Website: crate-barrel
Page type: payment
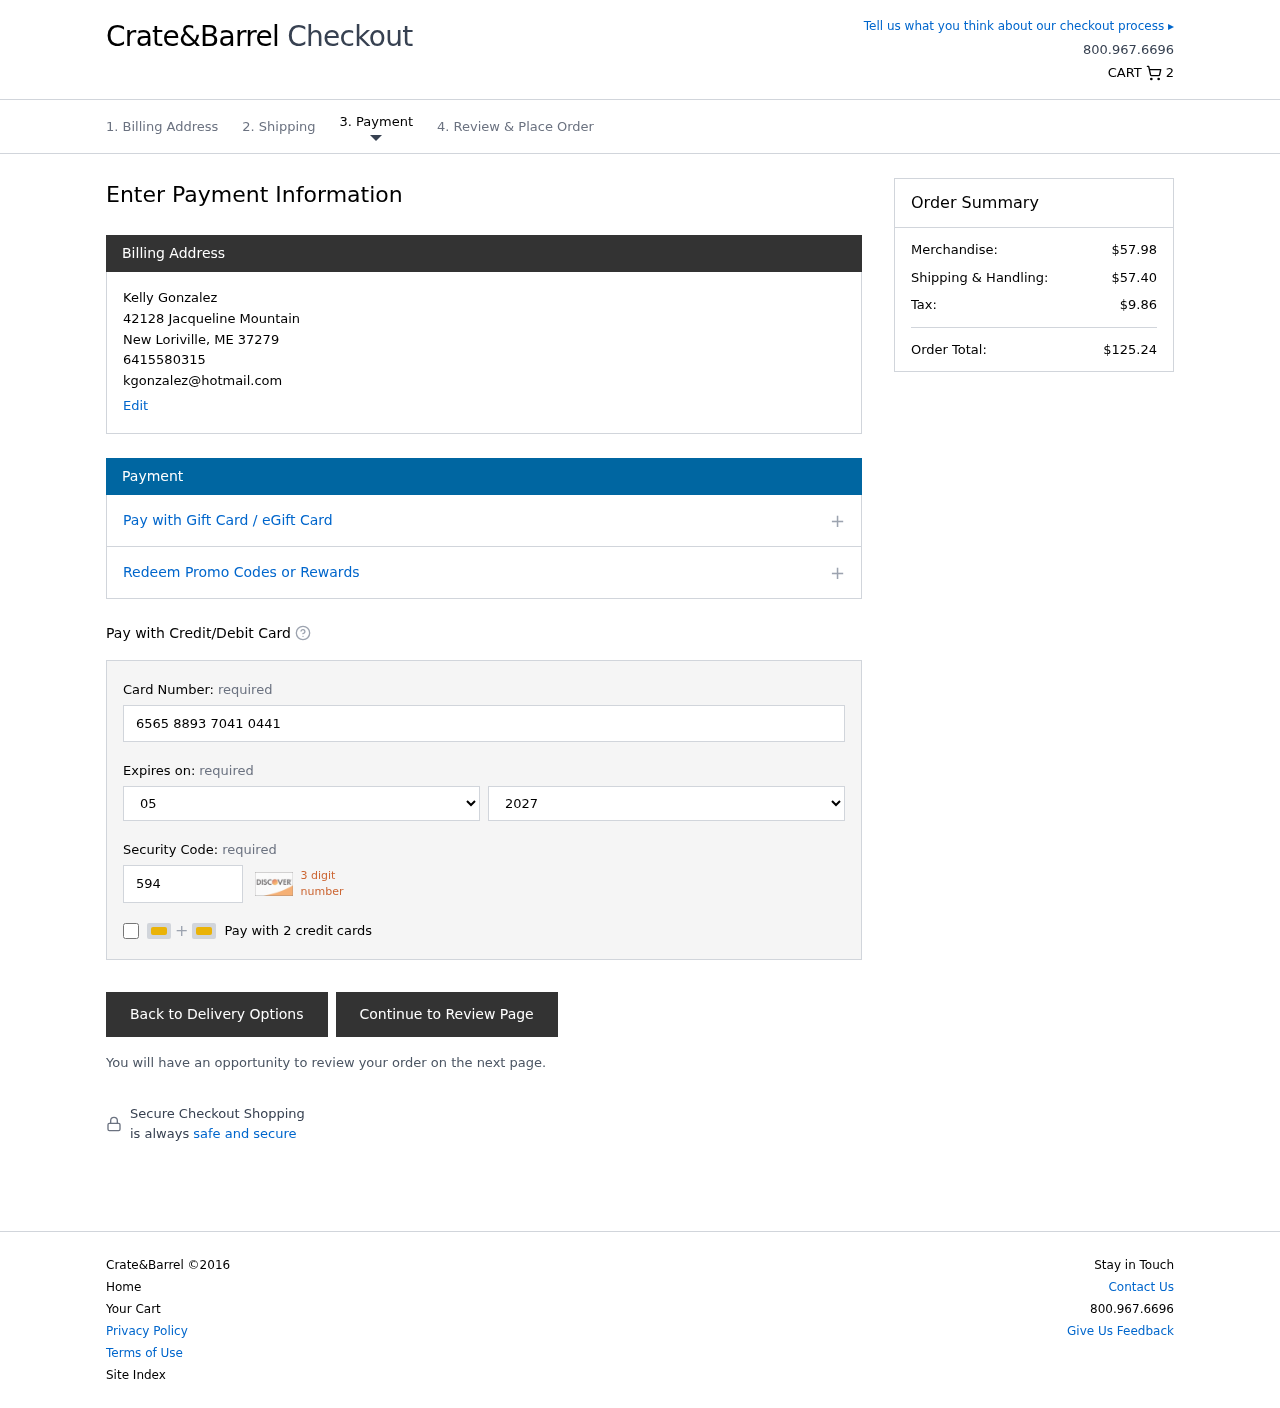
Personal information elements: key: PII_CARD_CVV
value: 594
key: PII_CARD_EXPIRY_MONTH
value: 05
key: PII_CARD_EXPIRY_YEAR
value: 27
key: PII_CARD_NUMBER
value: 6565 8893 7041 0441
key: PII_CITY
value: New Loriville
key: PII_EMAIL
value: kgonzalez@hotmail.com
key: PII_FULLNAME
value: Kelly Gonzalez
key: PII_PHONE
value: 6415580315
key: PII_POSTCODE
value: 37279
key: PII_STATE_ABBR
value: ME
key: PII_STREET
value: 42128 Jacqueline Mountain
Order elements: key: ORDER_NUM_ITEMS
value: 2
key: ORDER_SUBTOTAL
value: $57.98
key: ORDER_SHIPPING_COST
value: $57.40
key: ORDER_TAX
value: $9.86
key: ORDER_TOTAL
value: $125.24